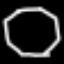
Label: octagon